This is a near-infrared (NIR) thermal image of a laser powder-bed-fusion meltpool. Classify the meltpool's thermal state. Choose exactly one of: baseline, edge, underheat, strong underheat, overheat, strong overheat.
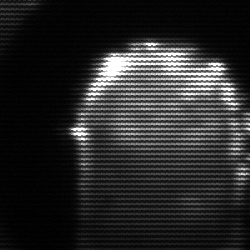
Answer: baseline